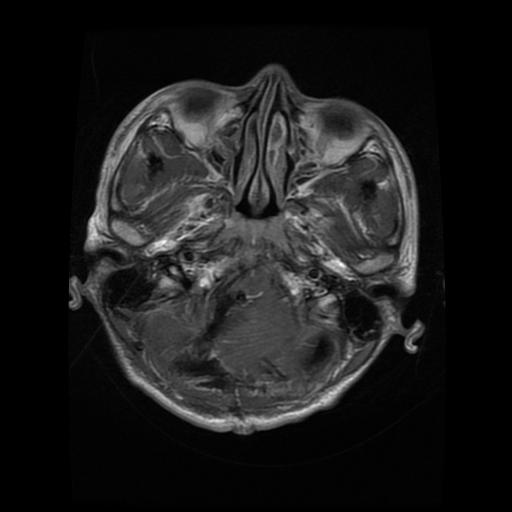
Label: glioma